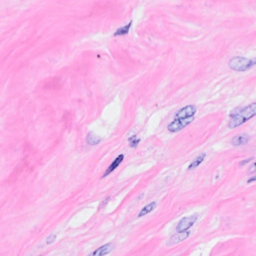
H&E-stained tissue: Breast